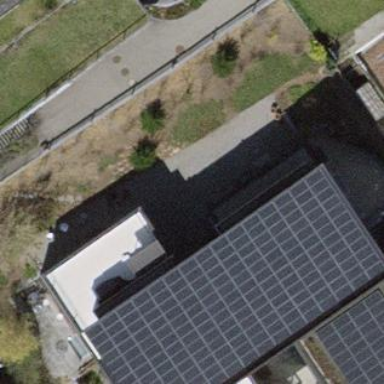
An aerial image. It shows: Solar-powered generator using photovoltaic technology. This small installation generates electricity through solar photovoltaic panels.